Question: Count the number of objects in the diagram.
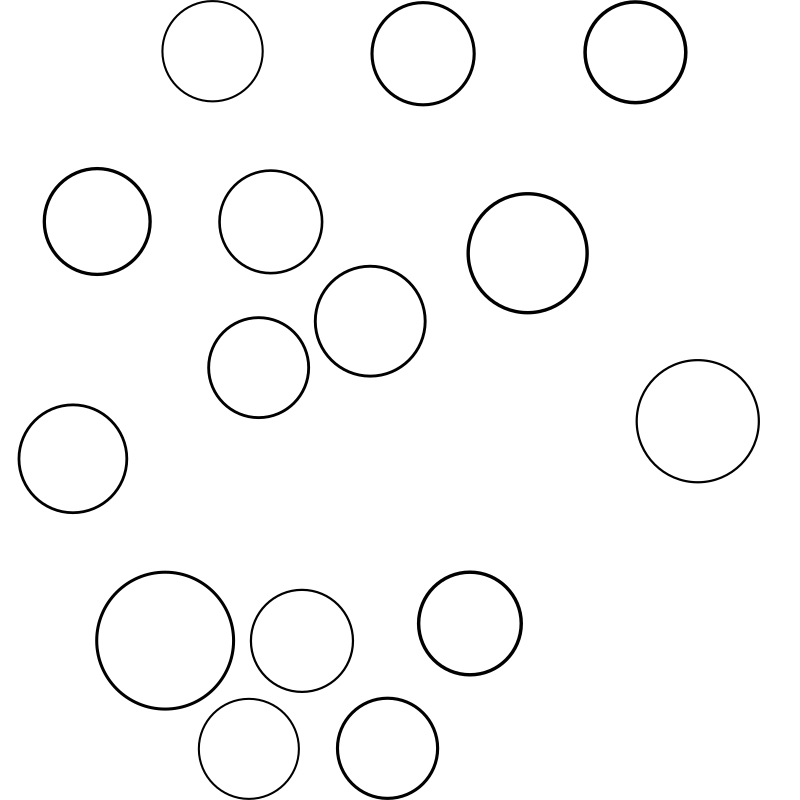
Answer: 15